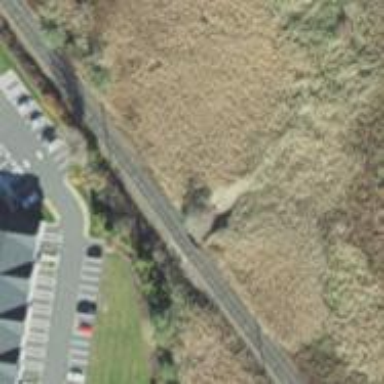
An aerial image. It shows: Bridge over railway line.